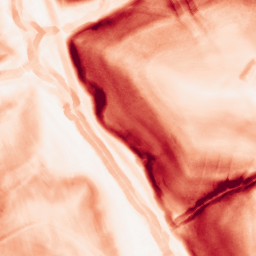
Category: morphological
Decomposition family: morphological_gradient
Decomposition parameters: size: 5
shape: diamond
Upsampling method: regularized
Upsampling parameters: scale: 4
lambda_reg: 0.01
Upsampling scale: 4